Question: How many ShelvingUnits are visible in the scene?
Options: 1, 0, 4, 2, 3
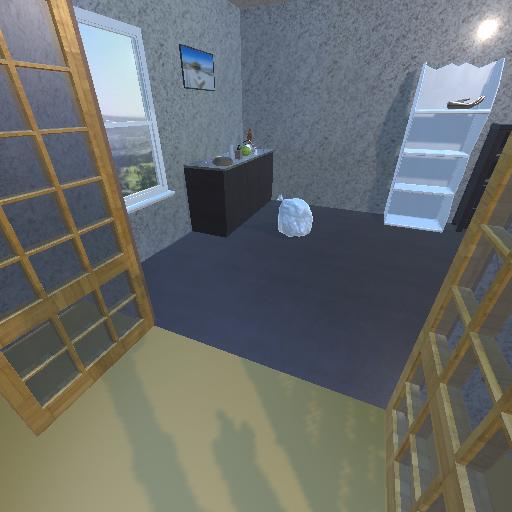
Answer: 1